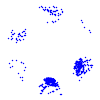
Particle: kaon